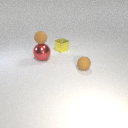
large red metal sphere to the left of small brown rubber sphere